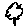
Label: tree